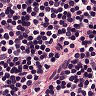
Metastatic tissue present: no